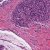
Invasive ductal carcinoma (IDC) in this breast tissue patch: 1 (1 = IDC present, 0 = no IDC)